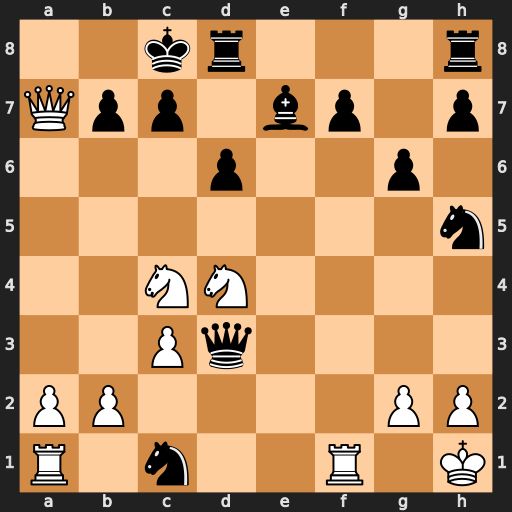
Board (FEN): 2kr3r/Qpp1bp1p/3p2p1/7n/2NN4/2Pq4/PP4PP/R1n2R1K
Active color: w
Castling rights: -
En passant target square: -
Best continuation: Qa8+ Kd7 Qa4+